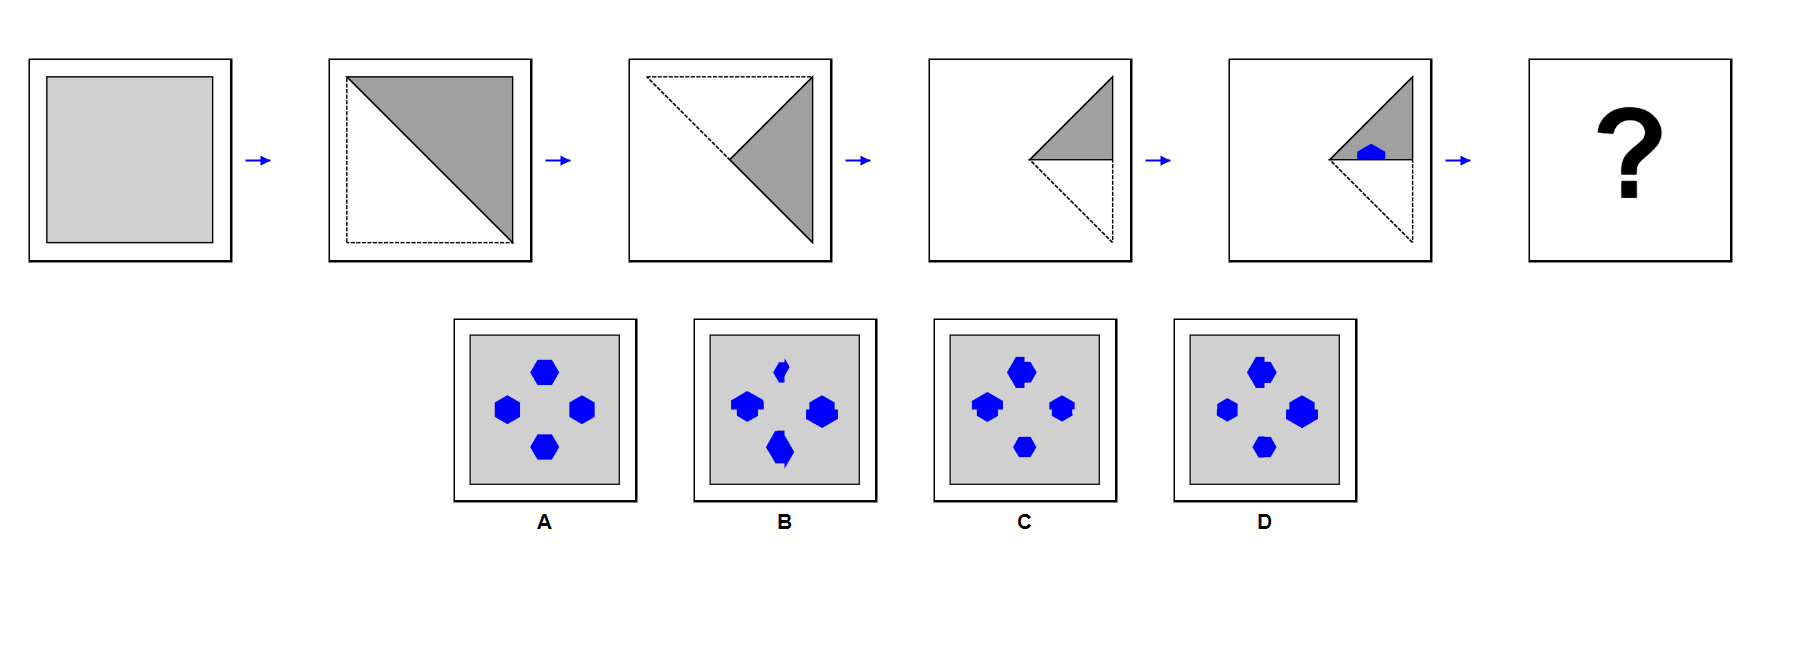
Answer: A